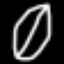
Label: leaf